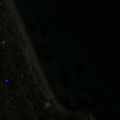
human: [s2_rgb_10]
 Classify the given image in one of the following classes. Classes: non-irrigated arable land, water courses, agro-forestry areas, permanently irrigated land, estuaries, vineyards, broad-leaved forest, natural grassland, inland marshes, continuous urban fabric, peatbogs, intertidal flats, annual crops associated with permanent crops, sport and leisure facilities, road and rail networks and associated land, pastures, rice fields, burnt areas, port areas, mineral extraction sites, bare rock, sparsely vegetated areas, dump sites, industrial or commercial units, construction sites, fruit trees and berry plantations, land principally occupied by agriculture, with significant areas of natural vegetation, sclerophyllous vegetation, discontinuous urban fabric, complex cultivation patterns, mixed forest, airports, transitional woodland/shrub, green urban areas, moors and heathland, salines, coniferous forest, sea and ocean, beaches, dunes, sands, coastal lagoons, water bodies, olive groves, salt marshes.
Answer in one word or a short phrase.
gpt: continuous urban fabric, discontinuous urban fabric, sea and ocean